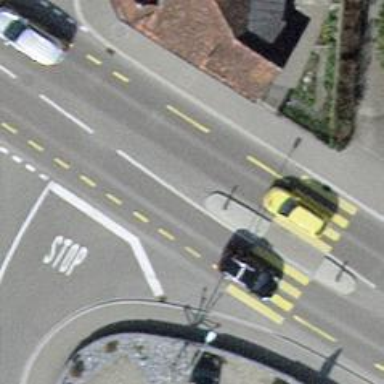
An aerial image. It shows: Uncontrolled zebra crossing with central island.